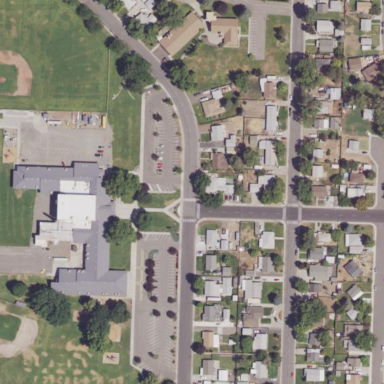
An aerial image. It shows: School.